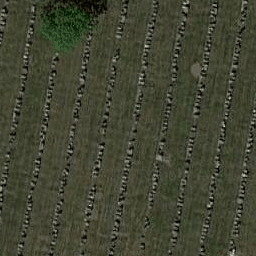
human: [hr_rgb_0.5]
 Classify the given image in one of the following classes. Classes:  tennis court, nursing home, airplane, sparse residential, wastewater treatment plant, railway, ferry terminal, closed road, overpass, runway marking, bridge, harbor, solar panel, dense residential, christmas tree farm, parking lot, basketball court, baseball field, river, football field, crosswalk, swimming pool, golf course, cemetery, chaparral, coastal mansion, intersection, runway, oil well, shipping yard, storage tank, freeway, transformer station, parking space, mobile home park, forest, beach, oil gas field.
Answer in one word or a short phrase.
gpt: cemetery